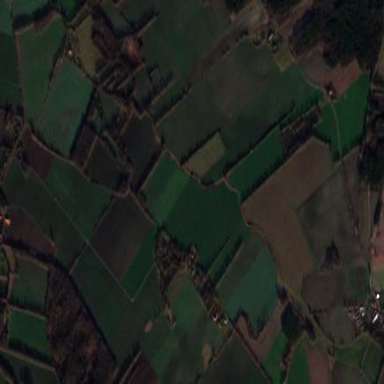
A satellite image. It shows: Picturesque farmland scene.